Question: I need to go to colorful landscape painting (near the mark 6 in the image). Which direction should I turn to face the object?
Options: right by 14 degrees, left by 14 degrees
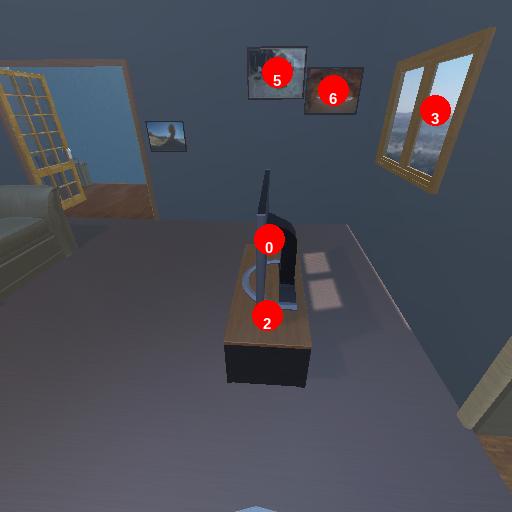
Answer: right by 14 degrees